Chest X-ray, PA view. Patient: 58 years old, sex F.
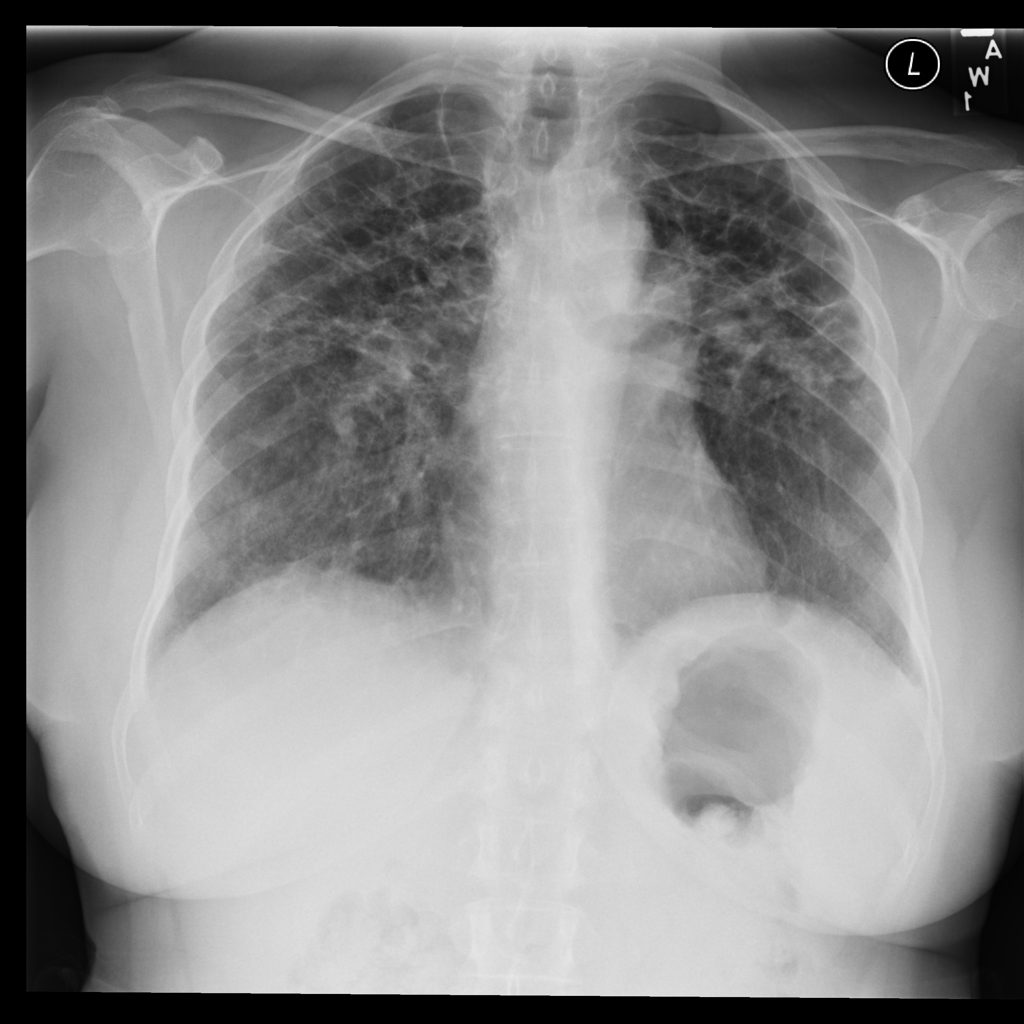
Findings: No Finding